Question: Writing an app that uses CSS to define icons, avoiding dependency on external image files. This works fine for circles, squares, triangles, diamonds, which is almost enough.
I wonder if it's possible to create slightly more complex icons like the two grid shaped ones on the right using CSS? It need not support IE8.

'''
.icon {
height: 20px;
width: 20px;
background-color: steelblue;
display: inline-block;
}
.icon-circle {
border-radius: 10px;
}
.icon-square {
border-radius: 0
}
'''
'''
<div class="icon icon-circle"></div>
'''
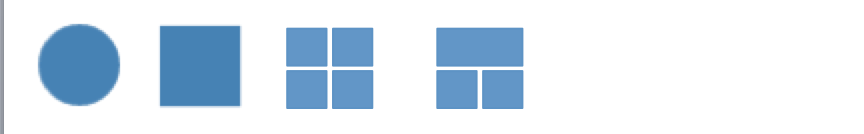
Answer: If you use pseudo elements ':before' and ':after', you can make those icons without images. And you can even make them (see my fiddle).
I used the pseudo elements to create the "white lines" so you will be able to make both last icons like this:
'''
div {
width: 20%;
padding-bottom: 20%;
margin: 5% 10%;
background-color: #6095C9;
position: relative;
float: left;
}
div:after,
div:before {
content: "";
position: absolute;
background-color: #fff;
}
.one:before,
.two:before {
margin: 0 48%;
width: 4%;
height: 100%;
}
.one:after,
.two:after {
margin: 48% 0;
height: 4%;
width: 100%;
}
.two:before {
height: 50%;
bottom: 0;
}
'''
'''
<div class="one"></div>
<div class="two"></div>
'''
<URL>